Question: One of my projects was under SourceSafe and I am using VS2008.
Recently I switched to SVN. I removed all SS related files and committed the source files into SVN. Anyway, when I open my solution I'm still getting this inoffensive but annoying message (see picture below):
'''
The source control provider associated with this solution could not be found. The projects will be treated as not under source control.
Do you want to permanently remove the source control bindings from the projects?
'''

I answered multiple time Yes and saved all the files, the I closed the solution and reopen it. I always get this message.
Where can I manually remove any binding left there?
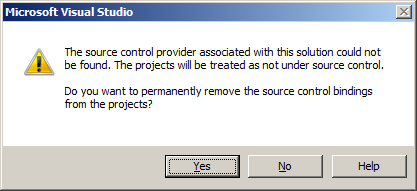
Answer: You will need to touch the solution file and each project file in the solution.
'''
GlobalSection(SourceCodeControl) = preSolution
...
EndGlobalSection
'''
'''
<SccProjectName>SAK</SccProjectName>
<SccLocalPath>SAK</SccLocalPath>
<SccAuxPath>SAK</SccAuxPath>
<SccProvider>SAK</SccProvider>
'''